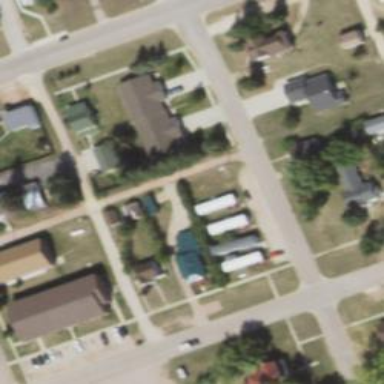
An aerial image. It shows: Alley classified as service road.